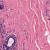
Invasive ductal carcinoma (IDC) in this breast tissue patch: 0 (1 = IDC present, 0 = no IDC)